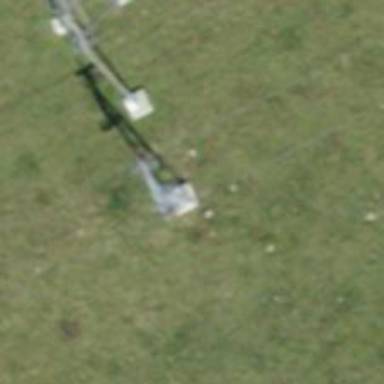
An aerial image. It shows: Pylon for aerialway.